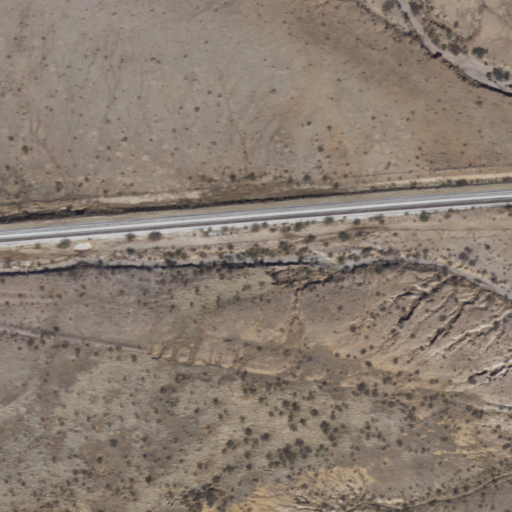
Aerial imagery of valley in Arizona named Hay Flat Draw containing shrub and grassland